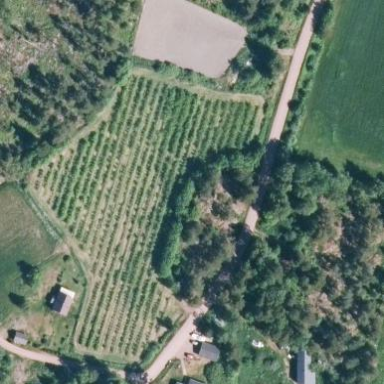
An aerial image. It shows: Orchard.